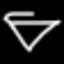
Label: diamond